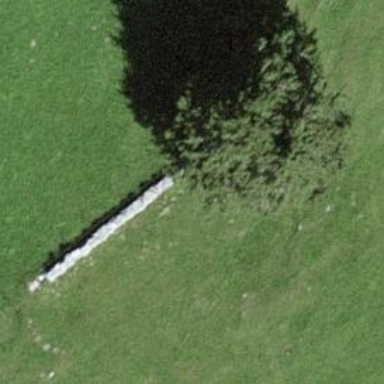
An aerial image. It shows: Wall barrier.